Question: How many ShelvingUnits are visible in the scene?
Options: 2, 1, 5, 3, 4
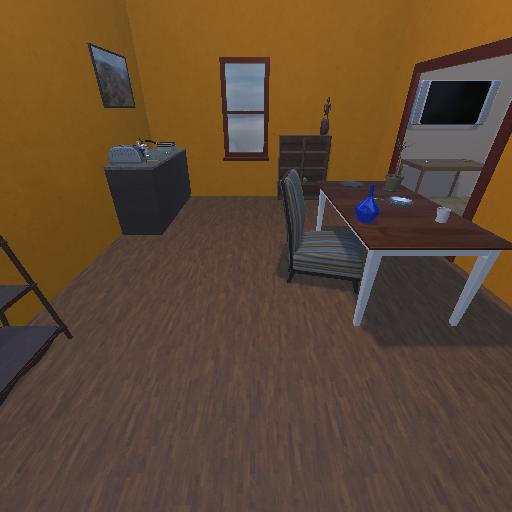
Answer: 2